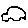
Label: car